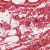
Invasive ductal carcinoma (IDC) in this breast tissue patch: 0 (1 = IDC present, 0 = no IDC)